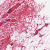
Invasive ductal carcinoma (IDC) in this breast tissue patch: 0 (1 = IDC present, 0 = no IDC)